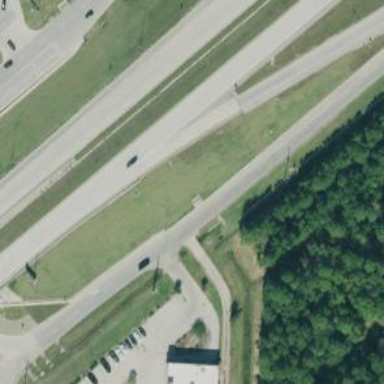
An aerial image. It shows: Tertiary road with frontage road.